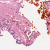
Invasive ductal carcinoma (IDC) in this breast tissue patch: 0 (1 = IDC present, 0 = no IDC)